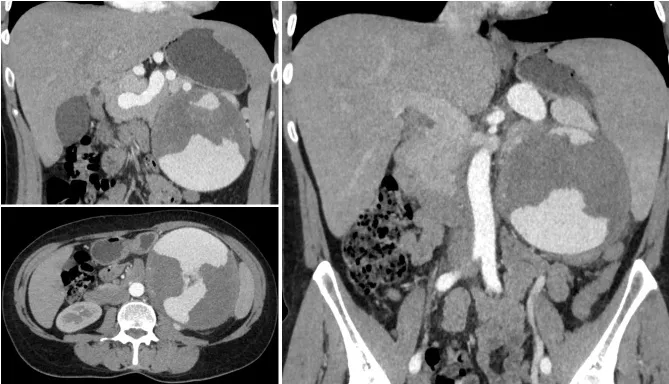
Patient X. Computed tomography of the abdomen with intravenous contrast. Giant splenic artery aneurysm (12x10x12 cm).
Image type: radiology (ct)